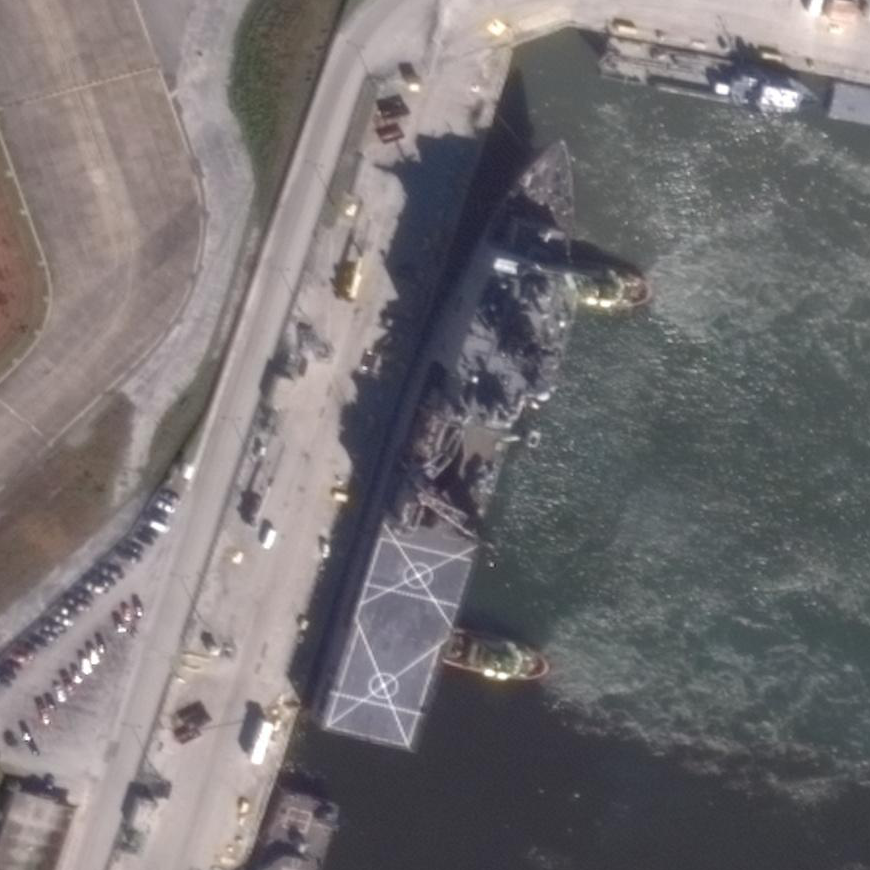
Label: combat